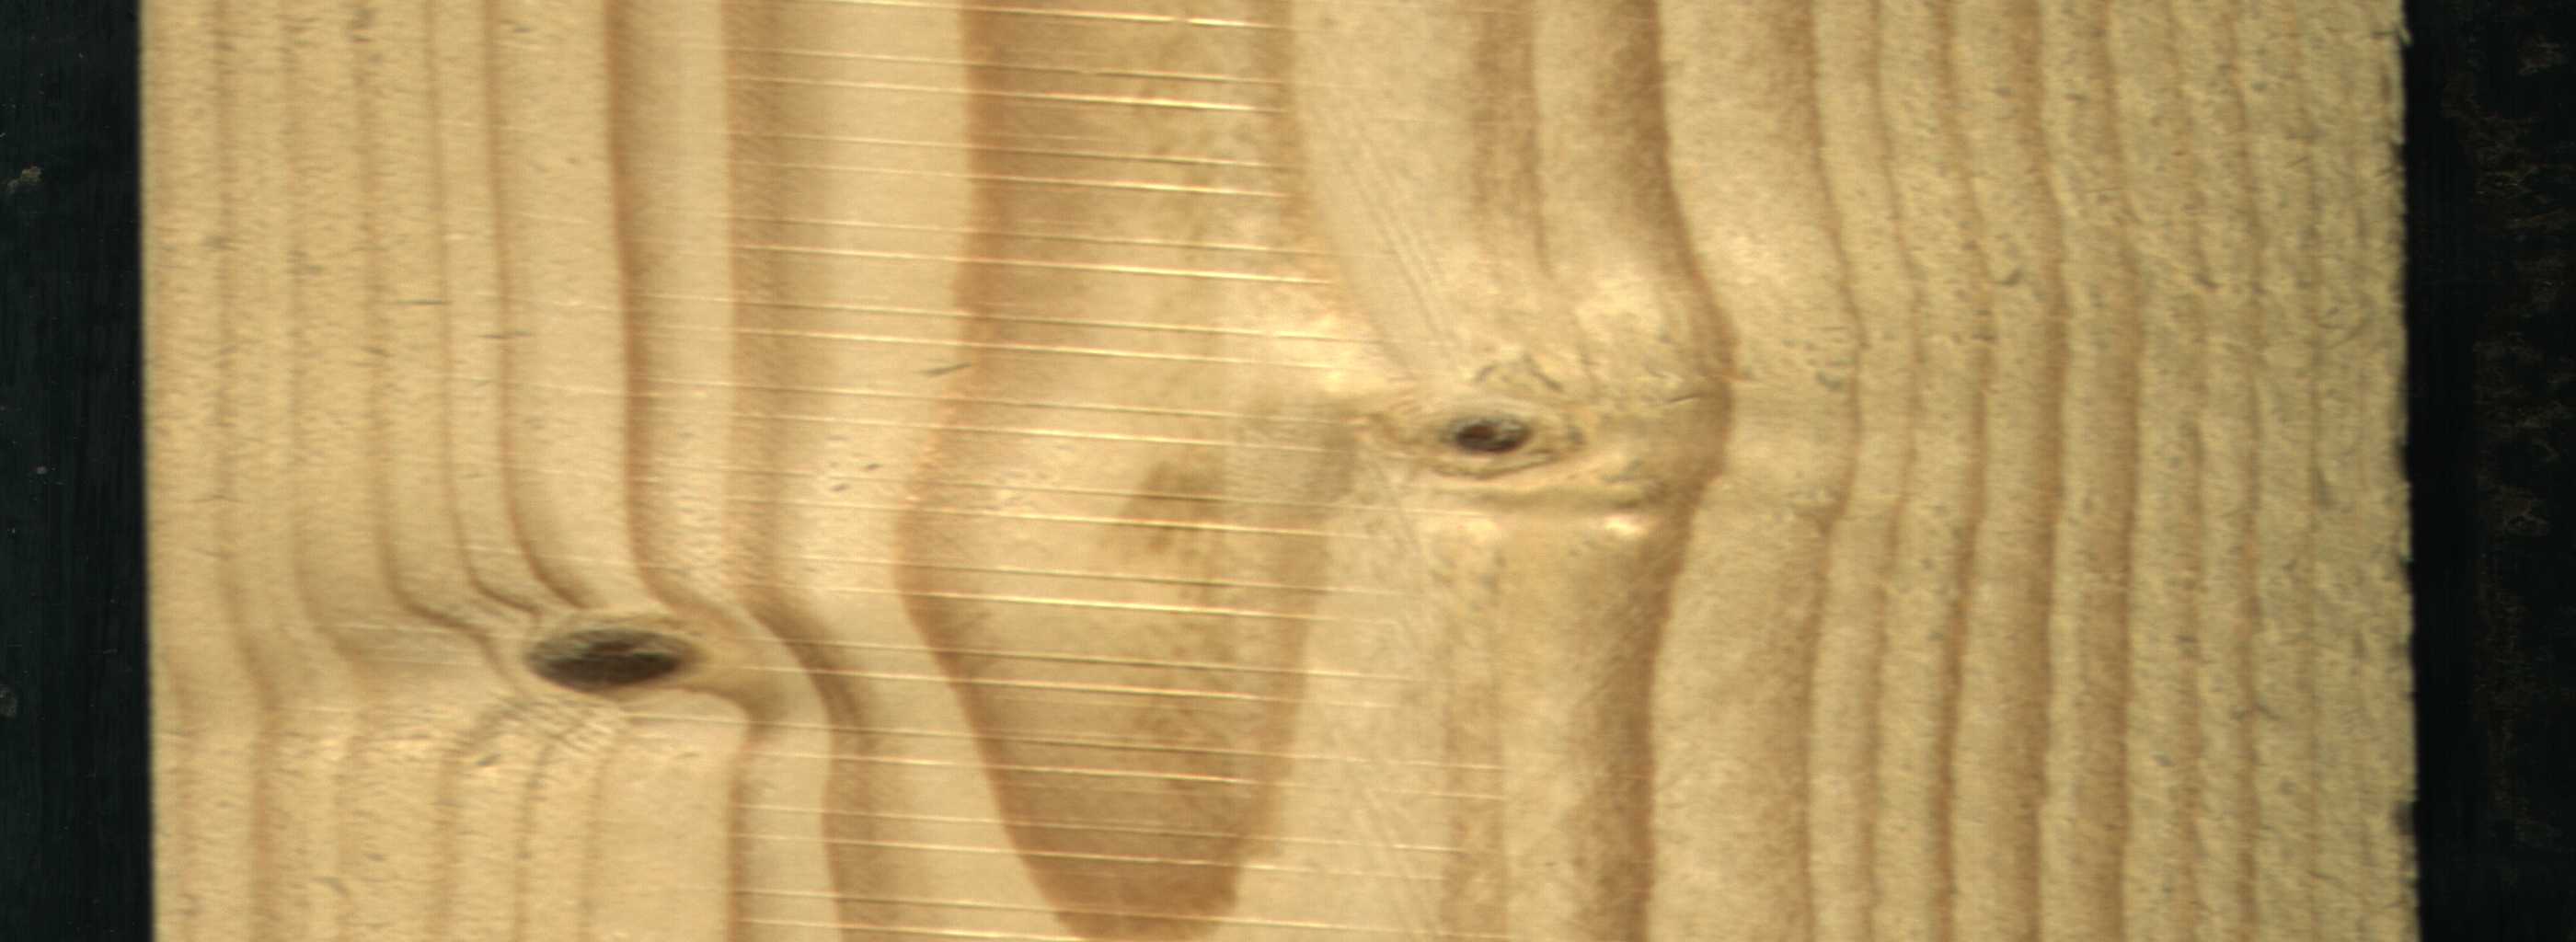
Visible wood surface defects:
Dead_Knot
Live_Knot